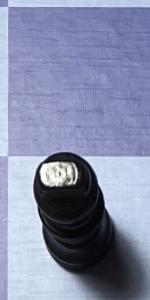
Label: King_Black